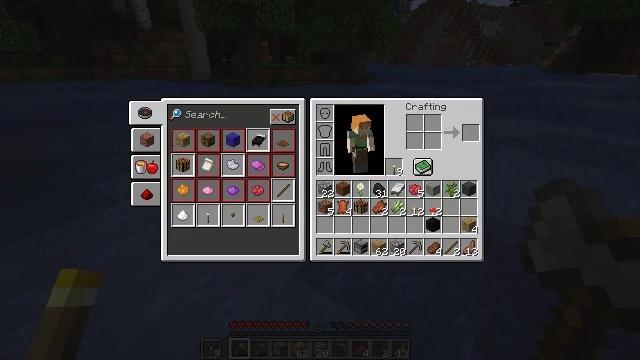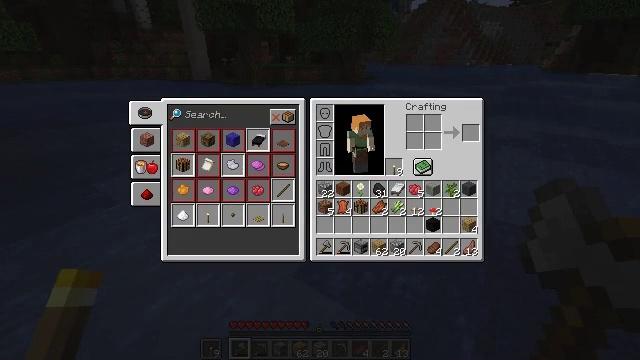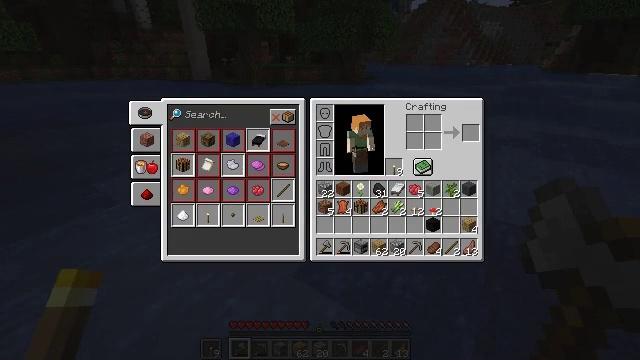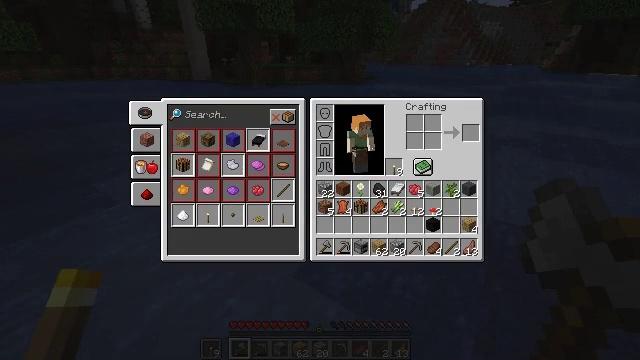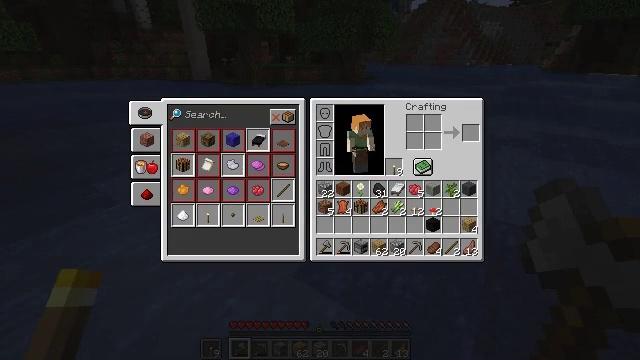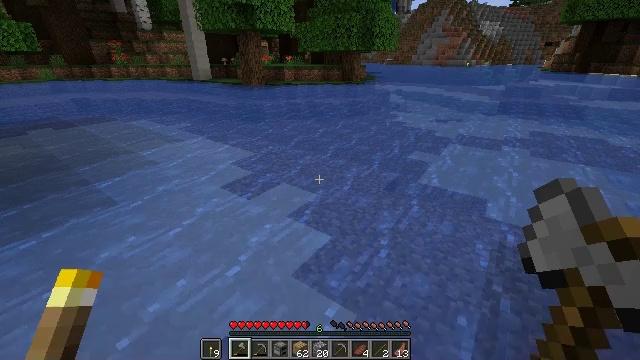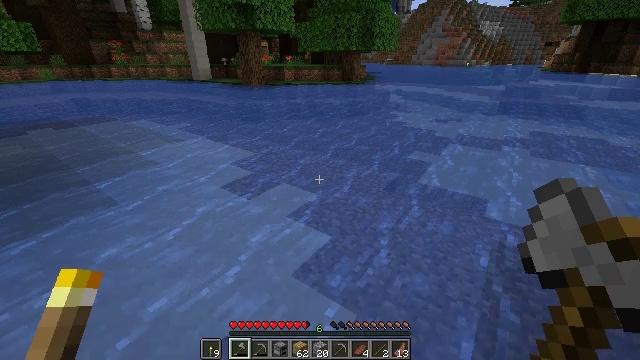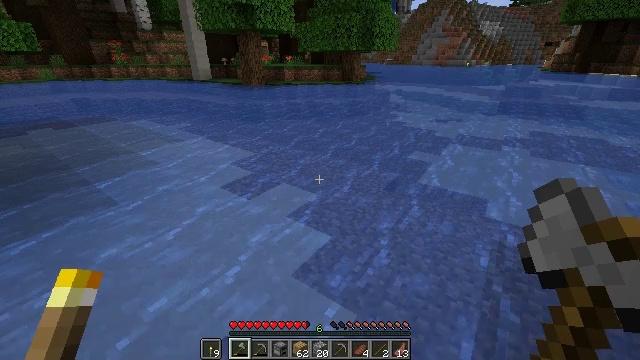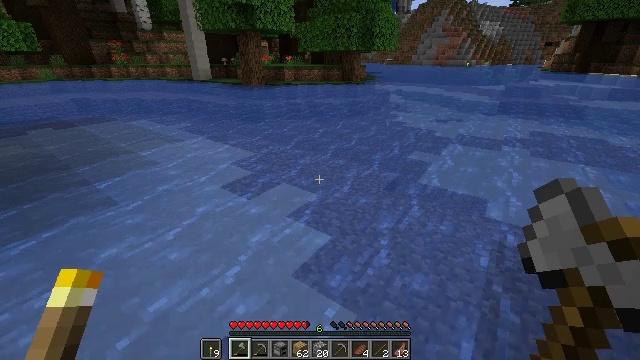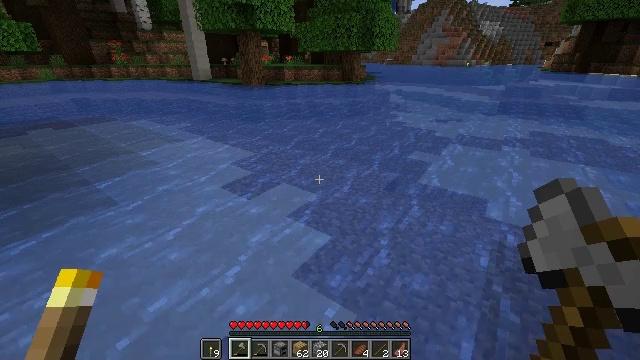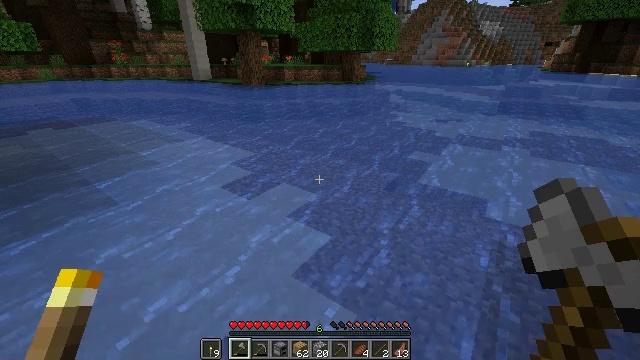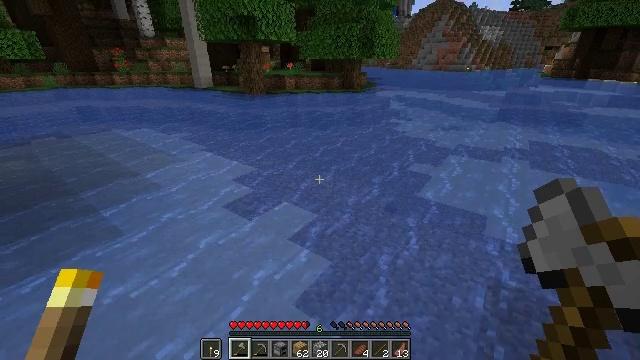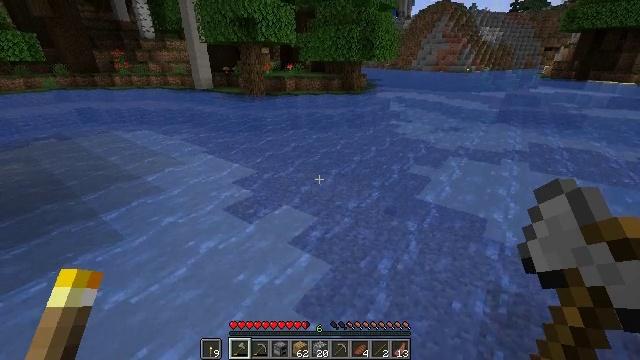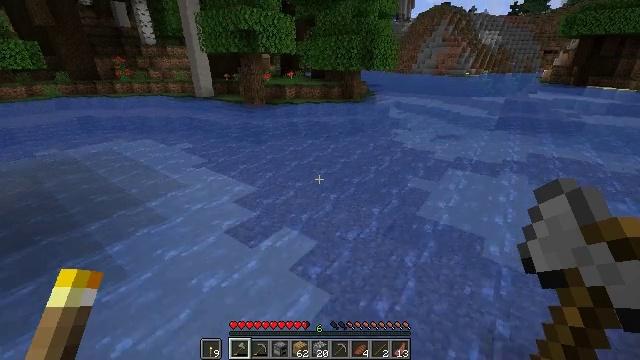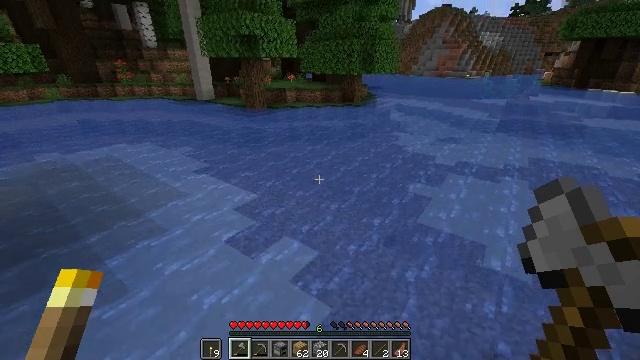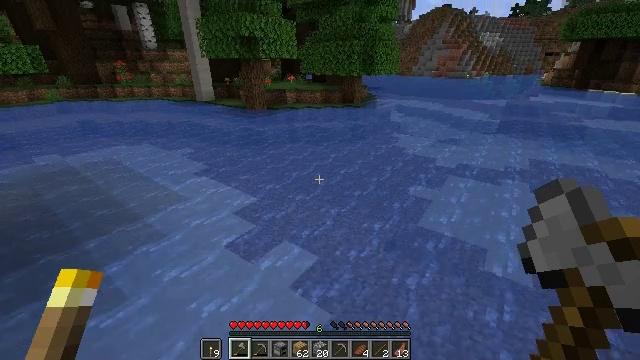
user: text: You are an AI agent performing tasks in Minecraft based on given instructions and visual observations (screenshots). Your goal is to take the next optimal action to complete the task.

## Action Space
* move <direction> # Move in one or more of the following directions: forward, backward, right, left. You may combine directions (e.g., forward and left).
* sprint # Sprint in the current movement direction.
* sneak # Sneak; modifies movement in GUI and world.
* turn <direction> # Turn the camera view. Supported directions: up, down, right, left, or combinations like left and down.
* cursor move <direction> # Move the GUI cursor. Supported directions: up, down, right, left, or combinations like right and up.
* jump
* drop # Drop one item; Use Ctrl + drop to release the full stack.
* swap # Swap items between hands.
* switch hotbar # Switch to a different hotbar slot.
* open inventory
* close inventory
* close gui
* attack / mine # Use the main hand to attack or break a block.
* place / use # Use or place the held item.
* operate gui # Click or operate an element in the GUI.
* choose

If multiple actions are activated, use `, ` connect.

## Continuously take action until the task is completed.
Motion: motion action
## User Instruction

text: Mine the brown mushroom from the ground.
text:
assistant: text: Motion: no_op
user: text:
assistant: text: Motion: no_op
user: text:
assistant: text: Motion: no_op
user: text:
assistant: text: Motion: no_op
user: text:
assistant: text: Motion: no_op
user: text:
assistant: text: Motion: no_op
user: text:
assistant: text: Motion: no_op
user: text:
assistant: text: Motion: no_op
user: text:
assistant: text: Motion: no_op
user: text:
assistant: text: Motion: no_op
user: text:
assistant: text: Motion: move forward, jump
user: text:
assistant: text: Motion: move forward, jump
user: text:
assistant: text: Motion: move forward, jump
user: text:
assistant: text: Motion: move forward, jump
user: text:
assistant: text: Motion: move forward, jump
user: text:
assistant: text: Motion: move forward, jump
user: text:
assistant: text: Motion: move forward, jump
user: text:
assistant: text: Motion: move forward, jump
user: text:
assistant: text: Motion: move forward, jump
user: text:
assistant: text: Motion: move forward, jump
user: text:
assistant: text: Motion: move forward, jump
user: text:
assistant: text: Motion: move forward, jump
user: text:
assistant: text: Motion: move forward, jump
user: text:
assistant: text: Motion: move forward, jump
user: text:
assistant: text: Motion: move forward, jump
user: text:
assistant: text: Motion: move forward, jump
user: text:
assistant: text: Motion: move forward, turn up, jump
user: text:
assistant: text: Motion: move forward, jump
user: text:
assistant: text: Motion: move forward, jump
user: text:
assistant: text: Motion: move forward, jump